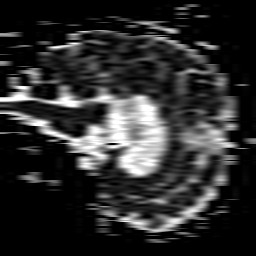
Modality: ADC
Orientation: sagittal
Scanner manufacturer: ge
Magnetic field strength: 1.5 T
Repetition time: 7.15 s
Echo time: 0.0979 s